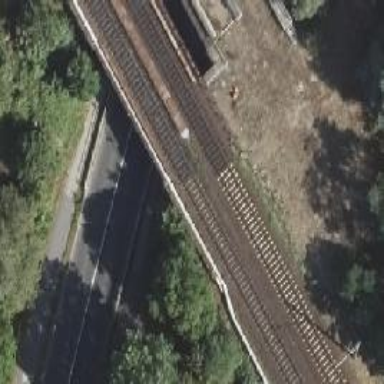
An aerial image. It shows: Bridge over railway with electrified contact lines.